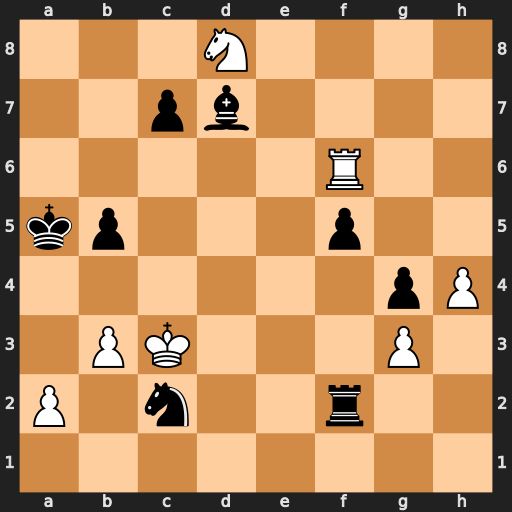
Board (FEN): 3N4/2pb4/5R2/kp3p2/6pP/1PK3P1/P1n2r2/8
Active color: w
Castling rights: -
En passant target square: -
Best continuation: Nb7#